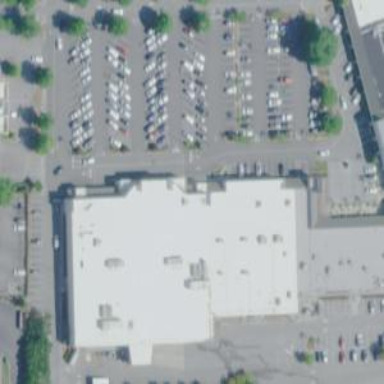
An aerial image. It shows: Retail building.